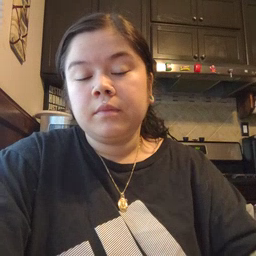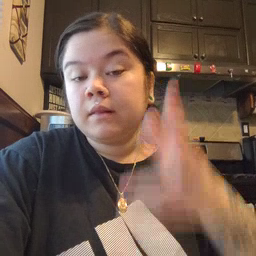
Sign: drop